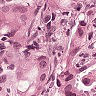
Metastatic tissue present: yes